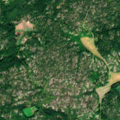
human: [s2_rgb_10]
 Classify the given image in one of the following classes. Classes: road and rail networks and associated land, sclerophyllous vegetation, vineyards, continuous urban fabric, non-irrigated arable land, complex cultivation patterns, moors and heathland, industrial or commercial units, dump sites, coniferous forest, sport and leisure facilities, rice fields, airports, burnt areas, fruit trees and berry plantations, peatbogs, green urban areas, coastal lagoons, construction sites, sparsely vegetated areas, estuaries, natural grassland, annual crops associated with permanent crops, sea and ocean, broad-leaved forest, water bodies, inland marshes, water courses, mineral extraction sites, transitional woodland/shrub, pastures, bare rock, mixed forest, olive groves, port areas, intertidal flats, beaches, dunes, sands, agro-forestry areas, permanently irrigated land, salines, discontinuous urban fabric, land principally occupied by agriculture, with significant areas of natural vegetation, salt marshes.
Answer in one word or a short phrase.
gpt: mixed forest, transitional woodland/shrub